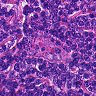
Metastatic tissue present: no